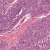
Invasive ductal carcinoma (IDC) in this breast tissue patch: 0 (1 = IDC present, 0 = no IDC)